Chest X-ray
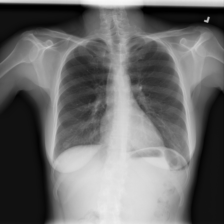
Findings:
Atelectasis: negative
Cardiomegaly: negative
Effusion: negative
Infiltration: negative
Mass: negative
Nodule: negative
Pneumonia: positive
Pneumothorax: negative
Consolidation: negative
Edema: negative
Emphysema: negative
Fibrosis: negative
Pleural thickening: negative
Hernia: negative